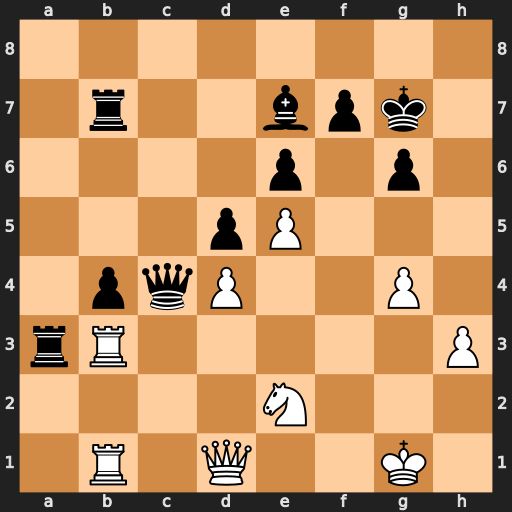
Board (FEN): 8/1r2bpk1/4p1p1/3pP3/1pqP2P1/rR5P/4N3/1R1Q2K1
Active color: w
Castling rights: -
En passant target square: -
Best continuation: Rxa3 bxa3 Rxb7 Qa6 Rb1 a2 Ra1